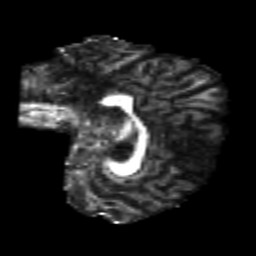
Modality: FA
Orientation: sagittal
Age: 24
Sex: male
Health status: healthy
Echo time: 0.074 s